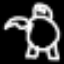
Label: frog